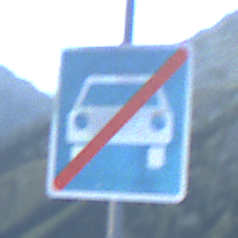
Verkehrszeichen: EndeKraftfahrstrasse
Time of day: SunriseSunset
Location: Outdoor (RoadRail)
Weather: Clear
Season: NotSpecified
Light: Natural